The image is a wavelet scalogram (time versus scale/frequency) of a rolling-element bearing's vibration signal. Diagnose the bearing from this image, choosing from: normal, inner_race, outer_race, ball.
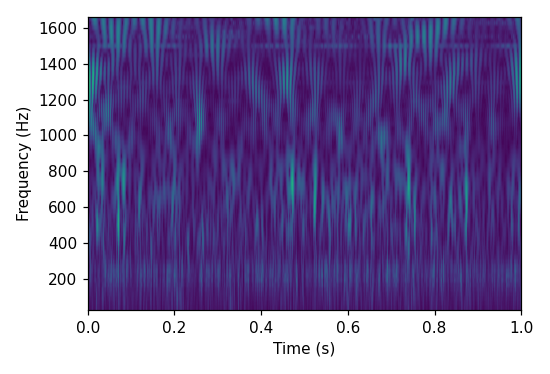
Answer: normal